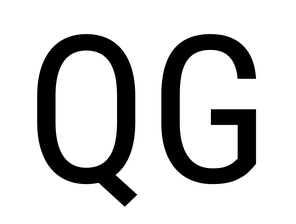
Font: Roboto_Condensed_Regular